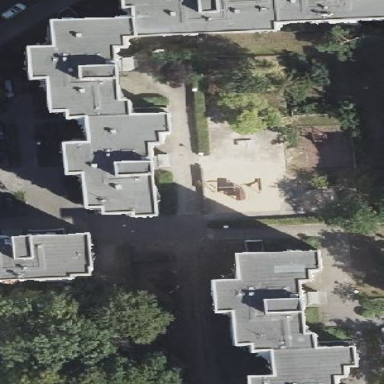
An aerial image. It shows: White apartments building.